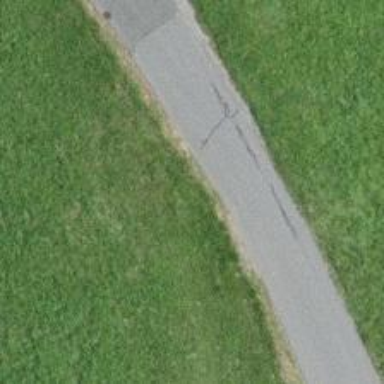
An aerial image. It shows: Paved residential road.